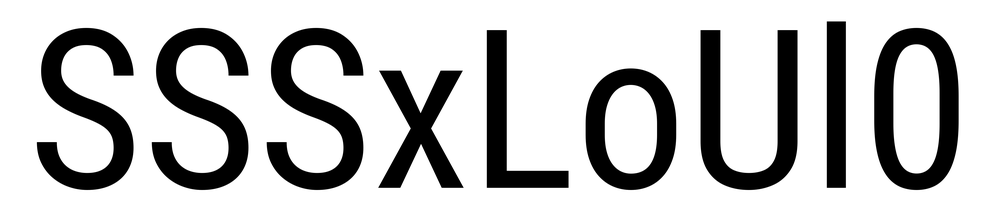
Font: Roboto_Condensed_Regular